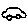
Label: car